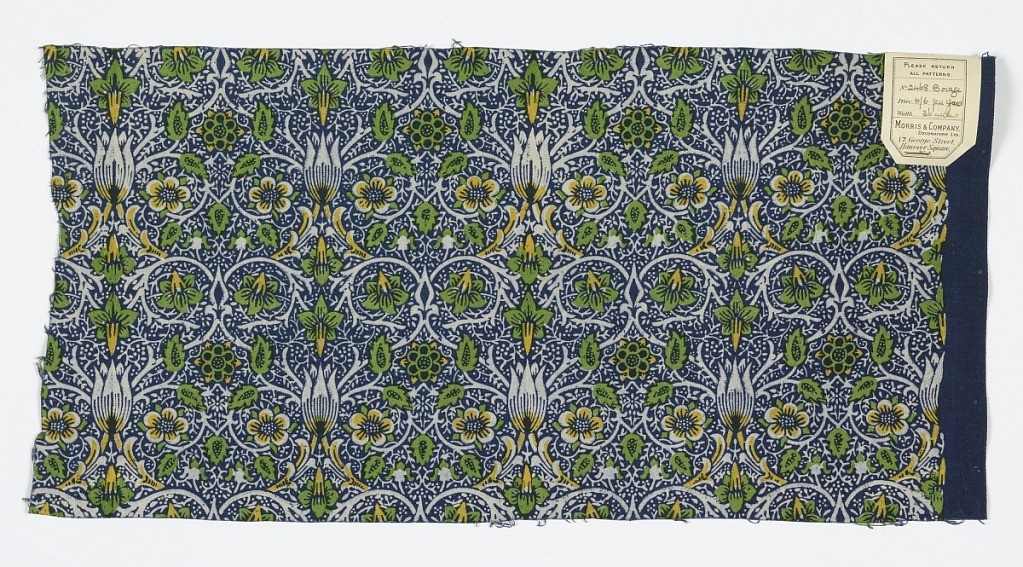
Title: Borage
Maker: Morris & Co., London, England
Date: designed 1883
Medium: cotton Technique: printed over resist
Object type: Textile
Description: Symmetrical small-scale design of arabesques and ogees formed by twining plant stems, flowers and leaves, in white, yellow, and green on a dark blue ground with a tiny all-over floral resist pattern.